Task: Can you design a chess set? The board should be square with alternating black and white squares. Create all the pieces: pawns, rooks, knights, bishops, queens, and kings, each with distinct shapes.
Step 4354:
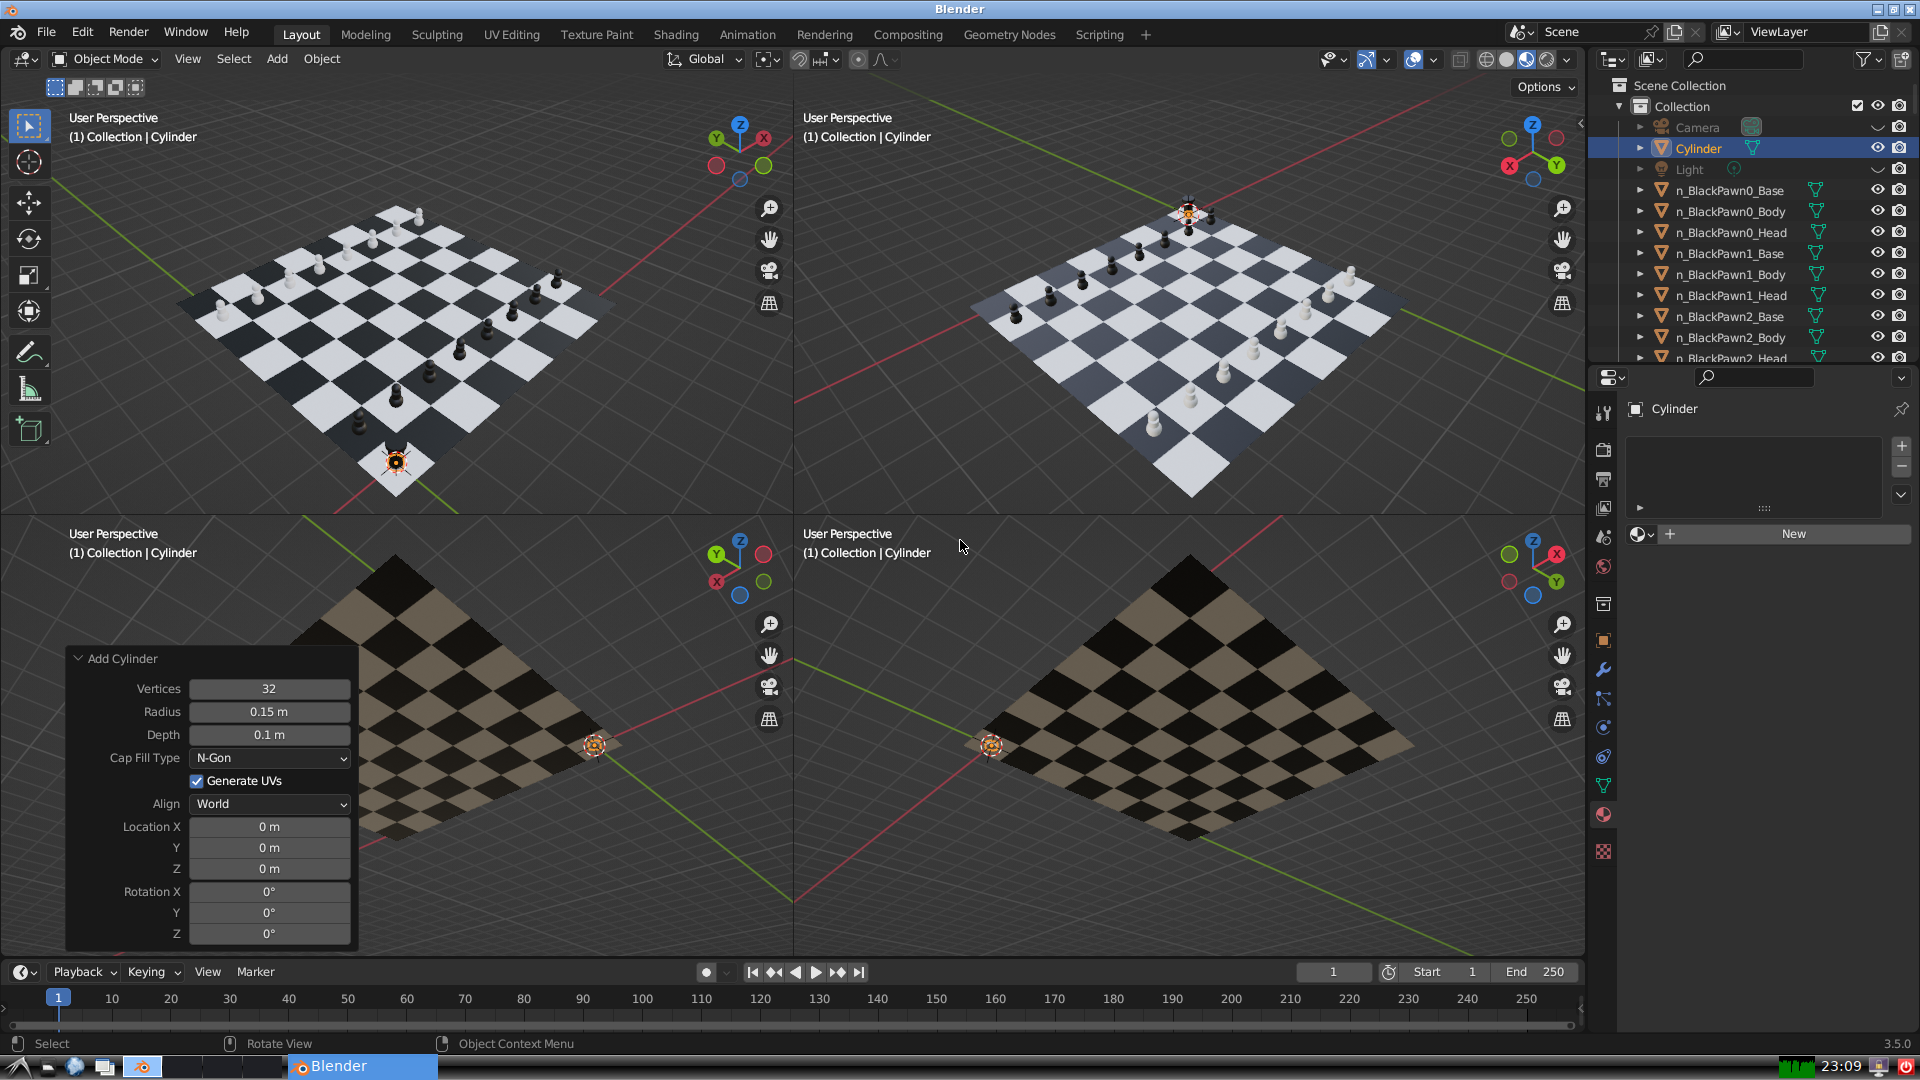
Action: {"mouse_move": [270, 731]}